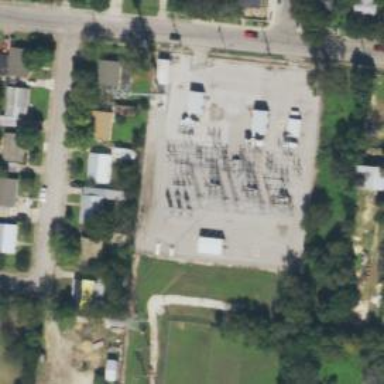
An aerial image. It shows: Switch for power supply.